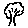
Label: tree